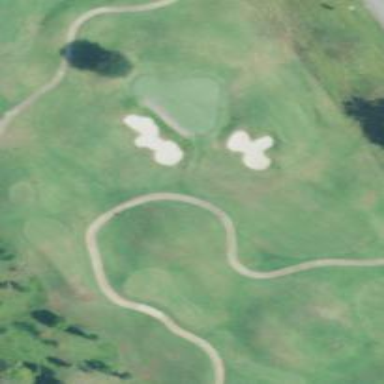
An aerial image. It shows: Grassy area designated as golf fairway.